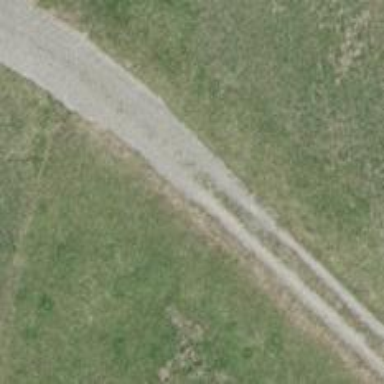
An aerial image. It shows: Track with compacted grade 2 surface.